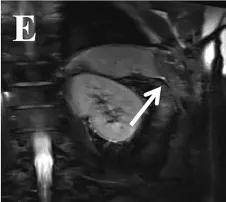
A 58-year-old man treated GIST metastases in the chest wall with MWA. (D-F) In February 2022, the tumor size was similar to before, CEUS showed partial enhanced area.
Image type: radiology (mri)